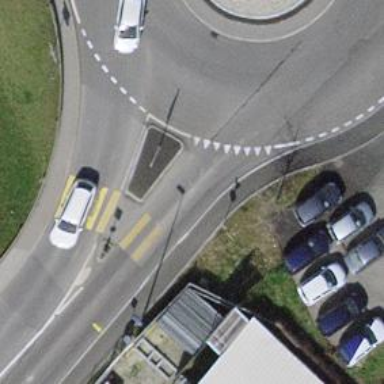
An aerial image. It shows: Marked crossing with pedestrian island.